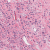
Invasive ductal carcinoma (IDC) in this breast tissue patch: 1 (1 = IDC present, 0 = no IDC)